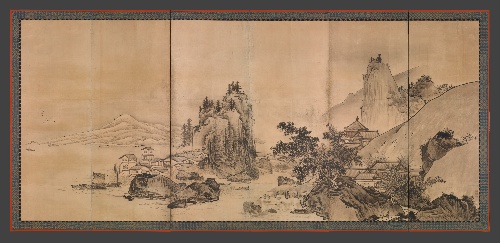
Title: 雲谷等顔筆   四季山水図屏風|Landscape of the Four Seasons
Artist: Unkoku Tōgan
Artist bio: Japanese, 1547–1618
Date: late 16th–early 17th century
Object type: Screens
Classification: Paintings
Medium: Pair of six-panel folding screens; ink, color, and gold dust on paper
Culture: Japan
Period: Momoyama period (1573–1615)
Dimensions: Image (each): 61 15/16 in. × 11 ft. 8 1/4 in. (157.3 × 356.2 cm)
Overall with mounting: 68 15/16 in. × 12 ft. 3 7/8 in. (175.1 × 375.6 cm)
Department: Asian Art
Credit line: Mary Griggs Burke Collection, Gift of the Mary and Jackson Burke Foundation, 2015
Accession year: 2015
Repository: Metropolitan Museum of Art, New York, NY
Tags: Houses|Hills|Landscapes|Trees